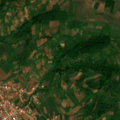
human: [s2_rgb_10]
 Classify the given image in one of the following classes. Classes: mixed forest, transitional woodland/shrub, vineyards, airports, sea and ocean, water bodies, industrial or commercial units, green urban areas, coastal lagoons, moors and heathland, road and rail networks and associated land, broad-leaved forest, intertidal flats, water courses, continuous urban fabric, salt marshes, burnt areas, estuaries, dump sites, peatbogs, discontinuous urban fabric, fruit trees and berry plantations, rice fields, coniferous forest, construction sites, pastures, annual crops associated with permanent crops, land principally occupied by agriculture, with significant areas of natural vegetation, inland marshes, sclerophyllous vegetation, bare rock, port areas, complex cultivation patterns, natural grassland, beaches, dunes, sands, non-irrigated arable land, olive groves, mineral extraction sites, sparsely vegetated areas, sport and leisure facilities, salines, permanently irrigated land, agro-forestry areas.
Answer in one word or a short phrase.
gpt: discontinuous urban fabric, complex cultivation patterns, land principally occupied by agriculture, with significant areas of natural vegetation